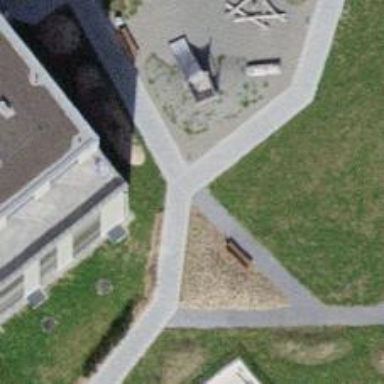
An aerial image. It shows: Path made of paving stones.